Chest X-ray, PA view. Patient: 54 years old, sex M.
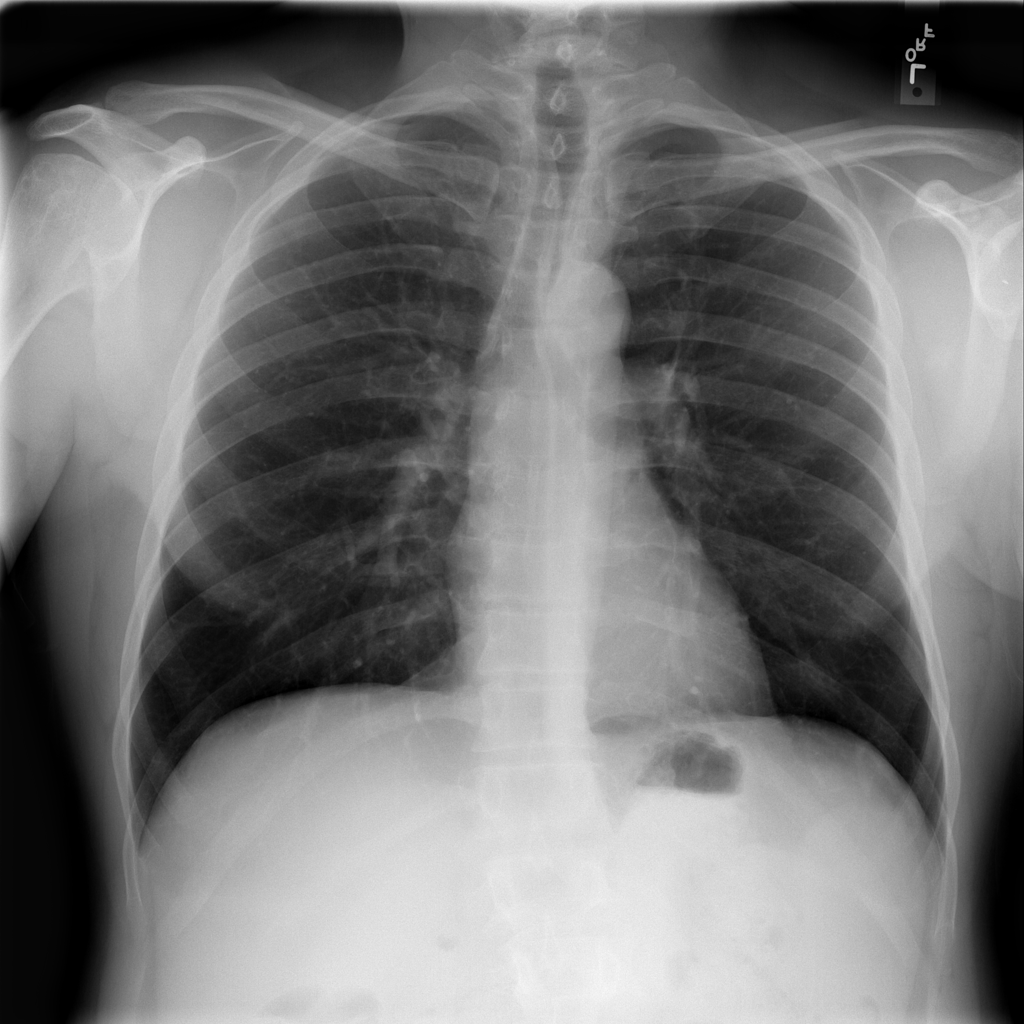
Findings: No Finding